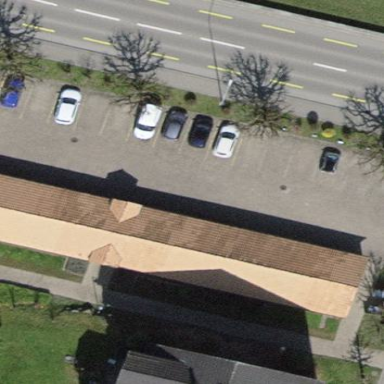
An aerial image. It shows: Group of garages.